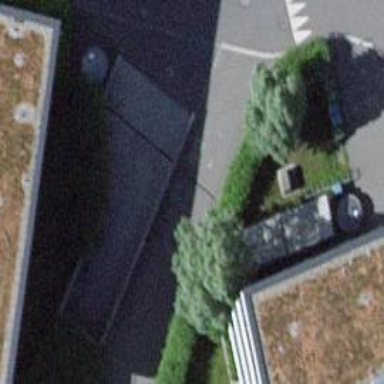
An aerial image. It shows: Bollard barrier.